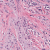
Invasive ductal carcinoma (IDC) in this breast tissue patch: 1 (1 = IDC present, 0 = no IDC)